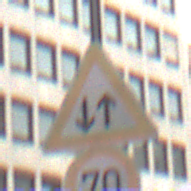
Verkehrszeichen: Gegenverkehr
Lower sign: Geschwindigkeit70
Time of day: Midday
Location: Outdoor (Urban)
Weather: Overcast
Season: NotSpecified
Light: Natural